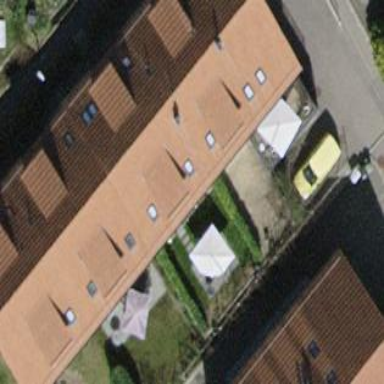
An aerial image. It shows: Building with tile roof.